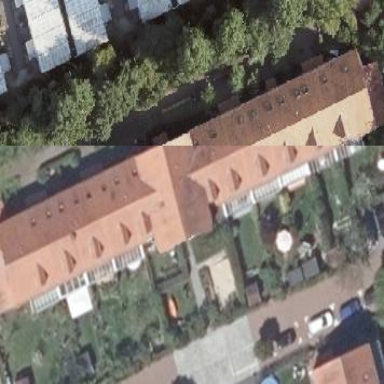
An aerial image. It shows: Gabled roof on building that houses apartments.